Aerial crown-view tile of a tropical tree (Barro Colorado Island, Panama), acquired 20250414:
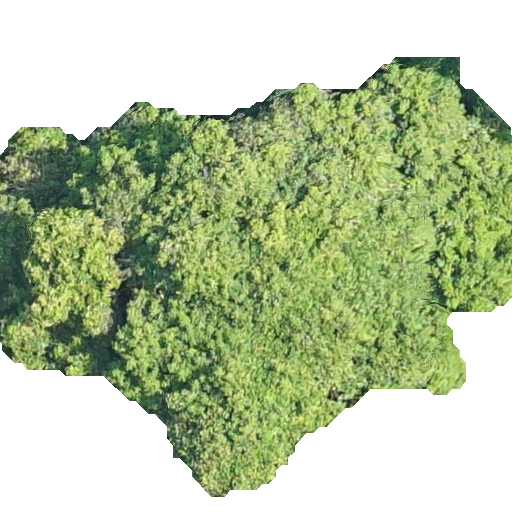
Species: Protium stevensonii
GBIF accepted scientific name: Tetragastris panamensis
Crown area: 238.606 m²